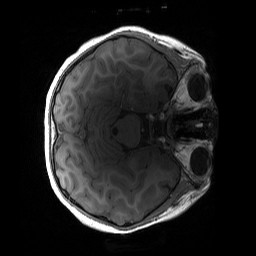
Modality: T1w
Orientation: axial
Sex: female
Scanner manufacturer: siemens
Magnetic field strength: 3 T
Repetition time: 1.9 s
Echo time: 0.00243 s